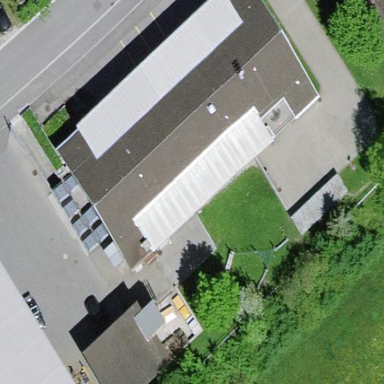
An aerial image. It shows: School.